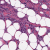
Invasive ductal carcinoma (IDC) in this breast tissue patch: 0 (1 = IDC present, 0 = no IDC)